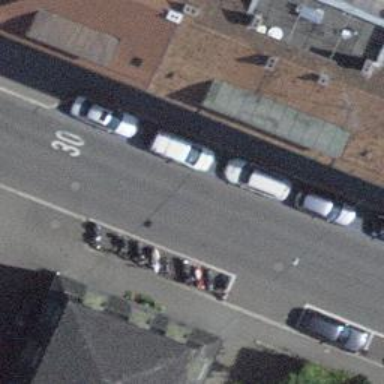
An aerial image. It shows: Motorcycle parking area.